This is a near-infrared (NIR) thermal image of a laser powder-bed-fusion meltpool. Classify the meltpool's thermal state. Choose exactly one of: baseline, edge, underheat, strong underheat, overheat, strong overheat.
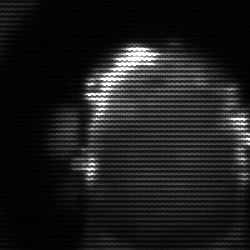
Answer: baseline